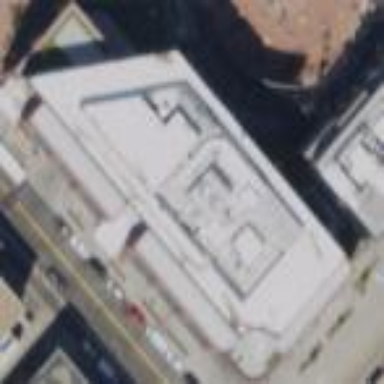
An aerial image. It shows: Office building with tan colored roof.